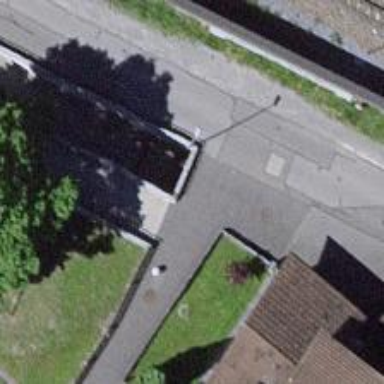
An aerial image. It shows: Path going through tunnel.